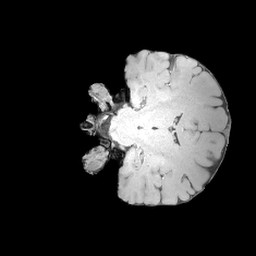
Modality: MP2RAGE
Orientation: coronal